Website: walmart
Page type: payment
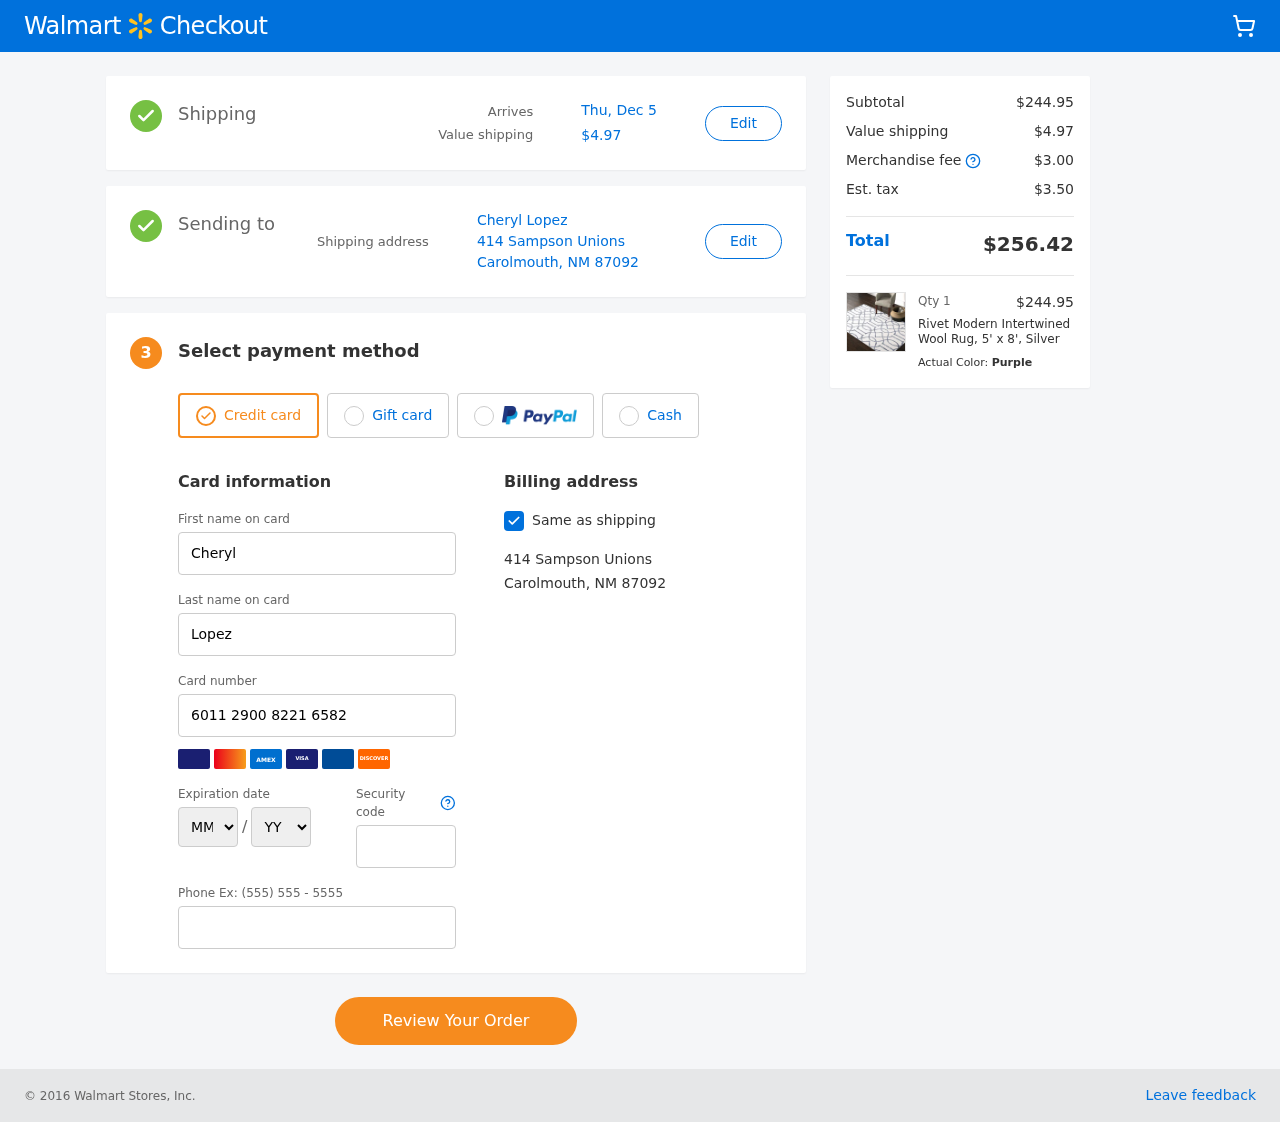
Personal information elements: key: PII_CARD_EXPIRY_MONTH
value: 06
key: PII_CARD_EXPIRY_YEAR
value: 28
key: PII_CITY_STATE_ZIP
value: Carolmouth, NM 87092
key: PII_FULLNAME
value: Cheryl Lopez
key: PII_STREET
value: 414 Sampson Unions
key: PII_FIRSTNAME
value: Cheryl
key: PII_LASTNAME
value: Lopez
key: PII_CARD_NUMBER
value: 6011 2900 8221 6582
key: PII_CARD_CVV
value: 955
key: PII_PHONE
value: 5496577946
Product elements: key: PRODUCT1_NAME
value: Rivet Modern Intertwined Wool Rug, 5' x 8', Silver
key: PRODUCT1_PRICE
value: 244.95
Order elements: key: ORDER_DELIVERY_DATE
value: Thu, Dec 5
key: ORDER_SHIPPING_COST
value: $4.97
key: ORDER_SUBTOTAL
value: $244.95
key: ORDER_MERCHANDISE_FEE
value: $3.00
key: ORDER_TAX
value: $3.50
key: ORDER_TOTAL
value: $256.42
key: ORDER_NUM_ITEMS
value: Qty 1